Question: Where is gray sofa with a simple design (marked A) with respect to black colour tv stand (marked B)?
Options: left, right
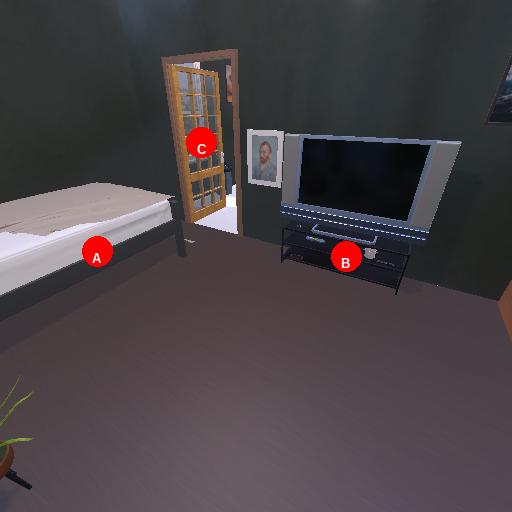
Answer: left